Interaction volume radius: 5 \u00c5
Interaction volume height: 20 \u00c5
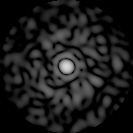
Disorder parameter: 0.8127